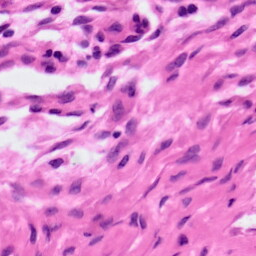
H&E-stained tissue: Ovarian